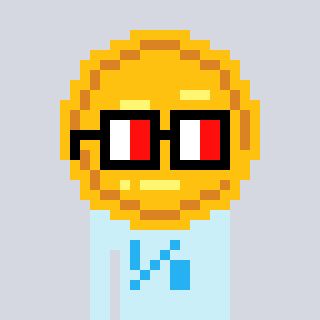
a pixel art character with square glasses with black frames and red eyes, a medal-shaped head and a cold-colored body on a cool background